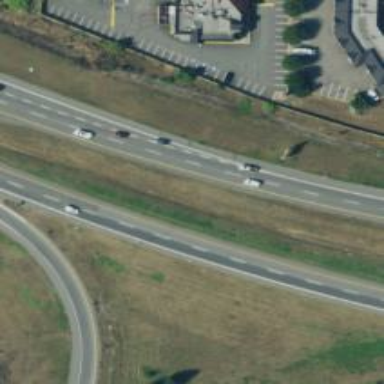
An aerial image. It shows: Motorway junction.